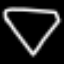
Label: diamond